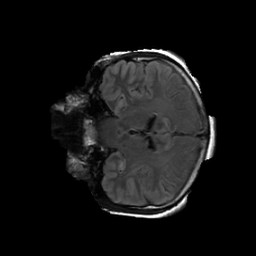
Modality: FLAIR
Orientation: coronal
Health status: ill
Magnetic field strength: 3 T